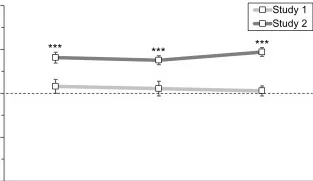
Effects of video gaming and discussing on students' perceived topic knowledge in both studies. (A) Mean self-rated topic knowledge in Study 1 and Study 2. Asterisks in (A,B) indicate the results of one sample t-tests comparing the means with the scales' midpoints of 3 (dashed horizontal lines). * p < 0.05. ***p < 0.001.
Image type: pathology (immunostaining)